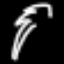
Label: palm tree